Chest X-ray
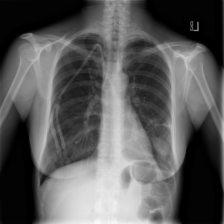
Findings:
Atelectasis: negative
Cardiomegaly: negative
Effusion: positive
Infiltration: negative
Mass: negative
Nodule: negative
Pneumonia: negative
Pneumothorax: negative
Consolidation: negative
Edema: negative
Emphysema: negative
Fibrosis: negative
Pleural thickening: negative
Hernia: negative